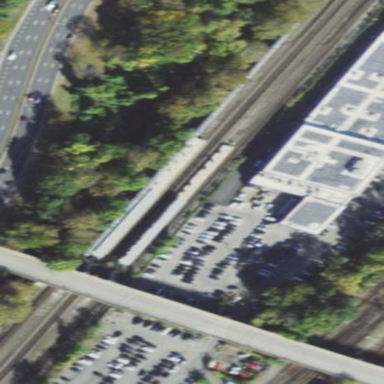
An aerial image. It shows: Platform for public transport and railway services.